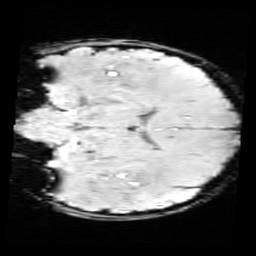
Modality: SWI
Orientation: coronal
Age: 11
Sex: male
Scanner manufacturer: siemens
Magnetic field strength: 3 T
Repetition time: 0.027 s
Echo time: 0.02 s